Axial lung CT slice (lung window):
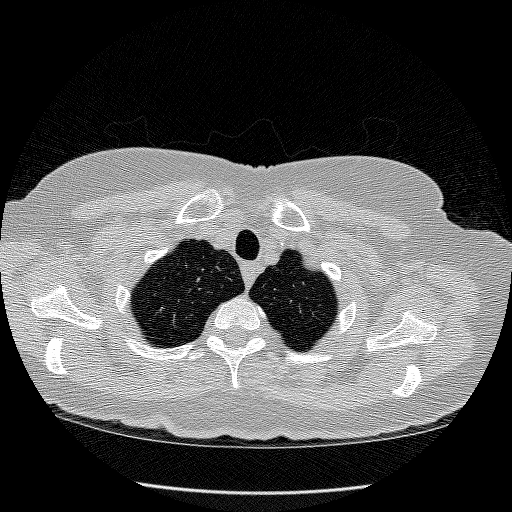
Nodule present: no